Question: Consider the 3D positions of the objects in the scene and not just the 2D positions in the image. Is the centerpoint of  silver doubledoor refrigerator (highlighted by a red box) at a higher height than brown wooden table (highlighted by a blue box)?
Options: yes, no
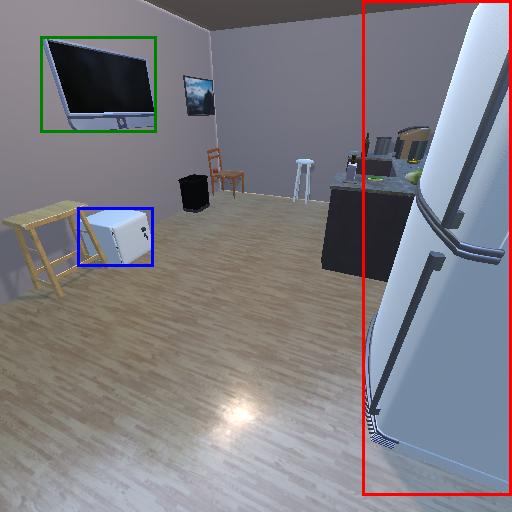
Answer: yes